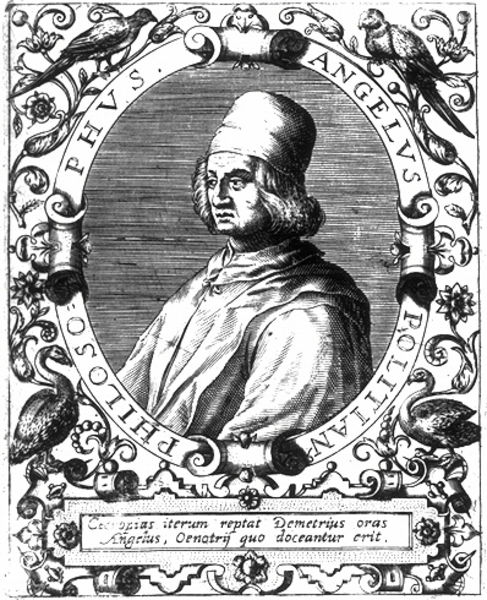
Titel: Bildnis des Angelus Politianus
Künstler: Matthaeus (d.Ä.) Becker
Institution: (Seriendruck)
Schlagwörter: dunkel, mann, umhang, vogel, weiß, sitzen, blumen, grau, haar, hell, hut, licht, mund, nase, schmuck, schwarz, zeichnung, blick, blüten, tiere, haube, muster, ornament, alt, jacke, jung, kappe, mütze, augen, falten, gesicht, rahmen, ärmel, bildnis, portrait, porträt, vögel, gewand, haare, lange haare, mantel, person, kinn, locken, oval, rund, engel, ranken, schrift, seitlich, gans, schwan, graphik, tafel, inschrift, dekor, floral, ornamente, verzierung, dreiviertelprofil, name, philosoph, medaillon, druck, schraffur, holzstich, stich, schwarzweiß, text, buchstaben, beschriftung, schraffiert, arzt, schnörkel, voluten, hellgrau, gelehrter, porträ, papagei, kupferstich, verzeirung, turban, verzierungen, flamingos, latein, mediziner, lateinisch, schrifttafel, schriftband, angelus, demetrius, neoplatonismus, mann in oval, angelo poliziano, poliziano, trauriger blick, schwarrfur, kupfertitel, exlibirs